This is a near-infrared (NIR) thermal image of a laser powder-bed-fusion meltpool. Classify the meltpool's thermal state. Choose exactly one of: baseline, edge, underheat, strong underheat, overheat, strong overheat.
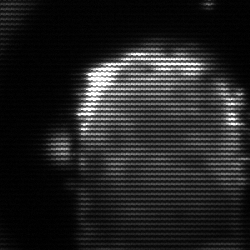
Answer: baseline